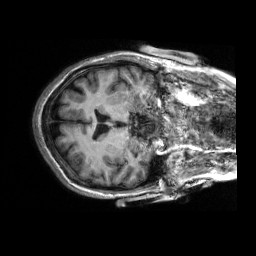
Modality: T1w
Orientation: axial